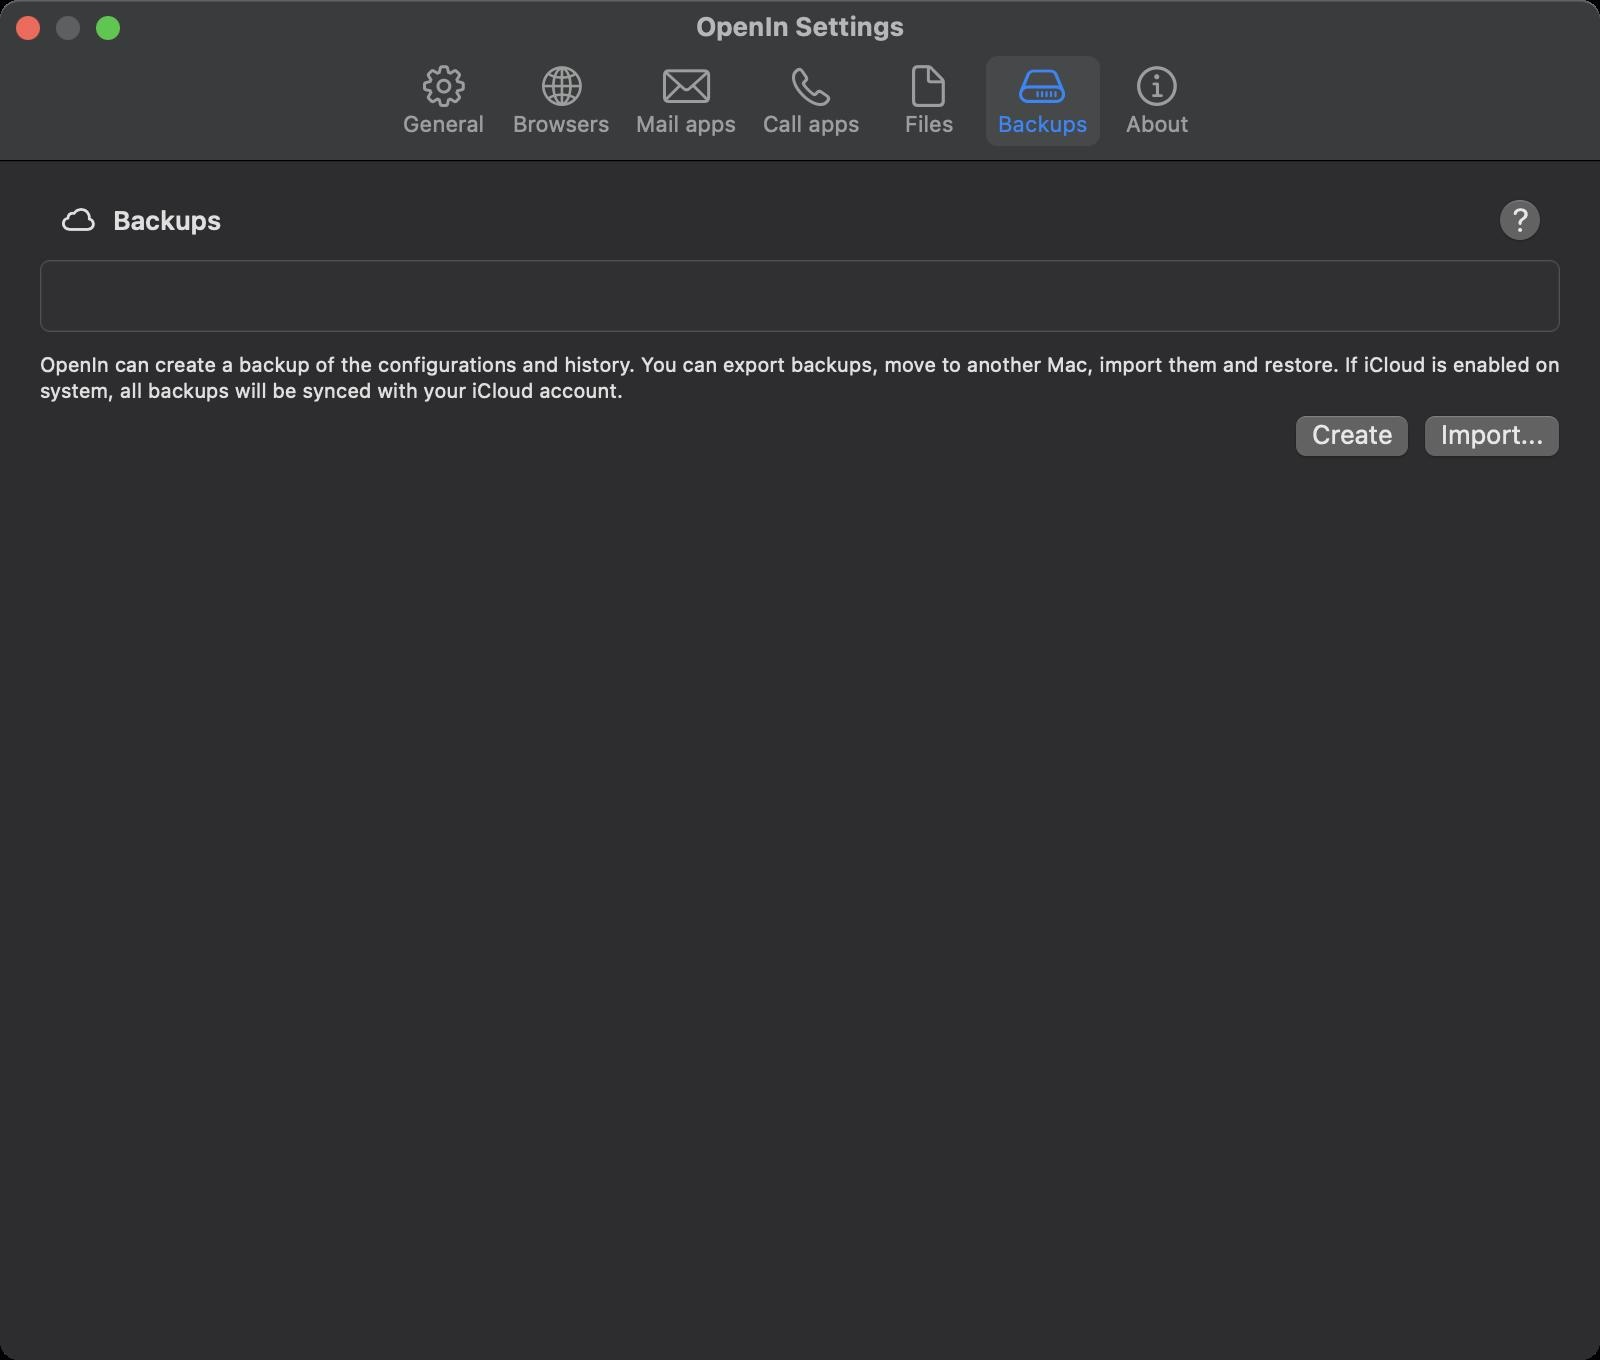
Accessibility tree:
{"name": "OpenIn_Settings", "role": "AXWindow", "description": null, "role_description": "standard window", "value": null, "position": "323.00;93.00", "size": "800;680", "children": [{"name": null, "role": "AXGroup", "description": null, "role_description": "group", "value": null, "position": "0.00;80.00", "size": "800;600", "children": [{"name": null, "role": "AXGroup", "description": null, "role_description": "group", "value": null, "position": "0.00;80.00", "size": "800;600", "children": [{"name": null, "role": "AXScrollArea", "description": null, "role_description": "scroll area", "value": null, "position": "0.00;80.00", "size": "800;600", "children": [{"name": null, "role": "AXStaticText", "description": null, "role_description": "text", "value": "Backups", "position": "31.00;102.00", "size": "80;16", "children": []}, {"name": null, "role": "AXButton", "description": "Help", "role_description": "button", "value": null, "position": "750.00;100.00", "size": "20;20", "children": []}, {"name": null, "role": "AXGroup", "description": null, "role_description": "group", "value": null, "position": "17.00;128.00", "size": "766;42", "children": [{"name": null, "role": "AXScrollArea", "description": null, "role_description": "scroll area", "value": null, "position": "20.00;130.00", "size": "760;36", "children": [{"name": null, "role": "AXTable", "description": null, "role_description": "list", "value": null, "position": "20.00;130.00", "size": "760;36", "children": [{"name": null, "role": "AXColumn", "description": null, "role_description": "column", "value": null, "position": "20.00;130.00", "size": "760;0", "children": []}]}]}]}, {"name": null, "role": "AXStaticText", "description": null, "role_description": "text", "value": "OpenIn can create a backup of the configurations and history. You can export backups, move to another Mac, import them and restore. If iCloud is enabled on system, all backups will be synced with your iCloud account.", "position": "20.00;176.00", "size": "760;26", "children": []}, {"name": null, "role": "AXButton", "description": "Create", "role_description": "button", "value": null, "position": "656.00;209.00", "size": "40;16", "children": []}, {"name": null, "role": "AXButton", "description": "Import...", "role_description": "button", "value": null, "position": "720.50;209.00", "size": "52;16", "children": []}]}]}]}, {"name": null, "role": "AXToolbar", "description": null, "role_description": "toolbar", "value": null, "position": "0.00;28.00", "size": "800;52", "children": [{"name": "General", "role": "AXButton", "description": null, "role_description": "button", "value": null, "position": "194.50;28.00", "size": "55;52", "children": []}, {"name": "Browsers", "role": "AXButton", "description": null, "role_description": "button", "value": null, "position": "250.50;28.00", "size": "60;52", "children": []}, {"name": "Mail_apps", "role": "AXButton", "description": null, "role_description": "button", "value": null, "position": "312.00;28.00", "size": "62;52", "children": []}, {"name": "Call_apps", "role": "AXButton", "description": null, "role_description": "button", "value": null, "position": "375.50;28.00", "size": "60;52", "children": []}, {"name": "Files", "role": "AXButton", "description": null, "role_description": "button", "value": null, "position": "437.00;28.00", "size": "55;52", "children": []}, {"name": "Backups", "role": "AXButton", "description": null, "role_description": "button", "value": null, "position": "493.00;28.00", "size": "57;52", "children": []}, {"name": "About", "role": "AXButton", "description": null, "role_description": "button", "value": null, "position": "551.00;28.00", "size": "55;52", "children": []}]}, {"name": null, "role": "AXButton", "description": null, "role_description": "close button", "value": null, "position": "7.00;6.00", "size": "14;16", "children": []}, {"name": null, "role": "AXButton", "description": null, "role_description": "zoom button", "value": null, "position": "47.00;6.00", "size": "14;16", "children": [{"name": null, "role": "AXGroup", "description": null, "role_description": "group", "value": null, "position": "47.00;6.00", "size": "14;16", "children": [{"name": null, "role": "AXGroup", "description": null, "role_description": "group", "value": null, "position": "47.00;6.00", "size": "14;16", "children": []}]}]}, {"name": null, "role": "AXButton", "description": null, "role_description": "minimize button", "value": null, "position": "27.00;6.00", "size": "14;16", "children": []}, {"name": null, "role": "AXStaticText", "description": null, "role_description": "text", "value": "OpenIn Settings", "position": "346.00;5.00", "size": "109;16", "children": []}]}